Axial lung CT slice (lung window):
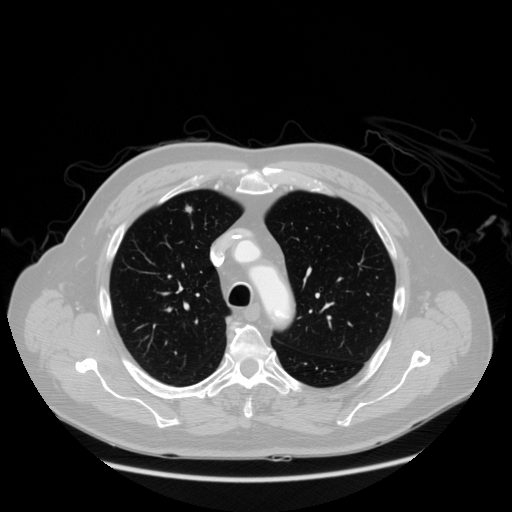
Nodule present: yes
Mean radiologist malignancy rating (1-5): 3.25